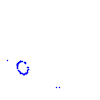
Particle: kaon